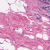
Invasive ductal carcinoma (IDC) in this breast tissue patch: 0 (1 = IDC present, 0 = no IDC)